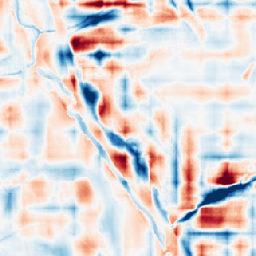
Category: wavelet
Decomposition family: wavelet_reverse_biorthogonal
Decomposition parameters: wavelet: rbio2.4
level: 5
Upsampling method: area
Upsampling parameters: scale: 8
Upsampling scale: 8